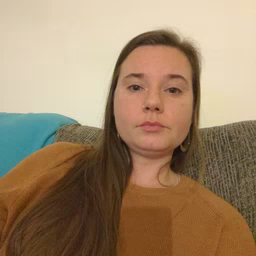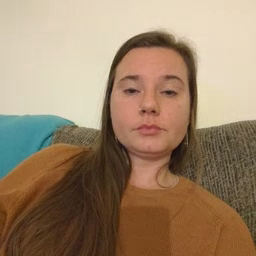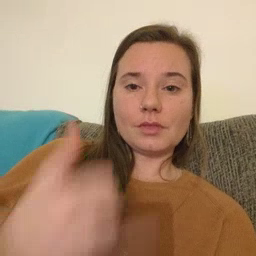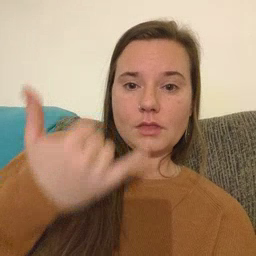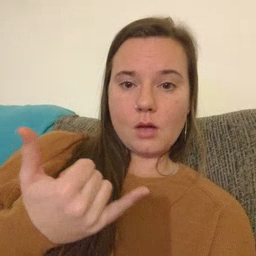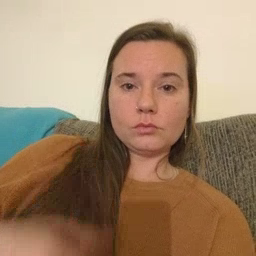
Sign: now